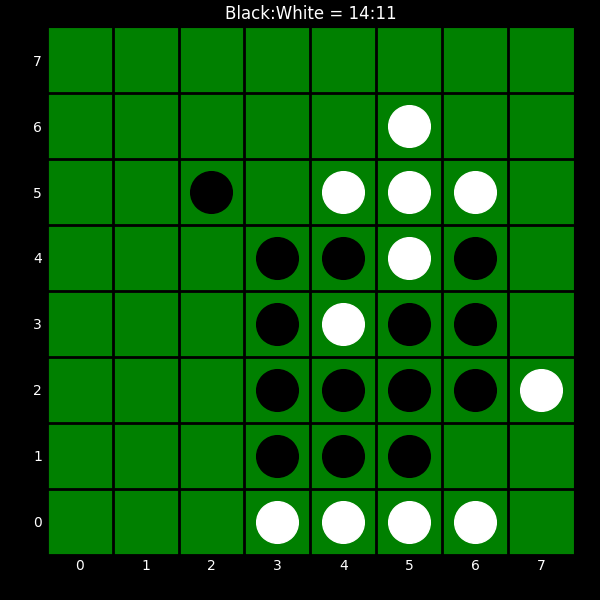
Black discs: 14
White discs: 11